Interaction volume radius: 5 \u00c5
Interaction volume height: 50 \u00c5
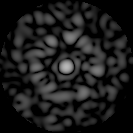
Disorder parameter: 0.8408